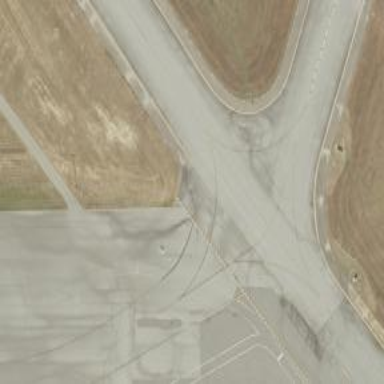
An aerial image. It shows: View of taxiway at the airport.